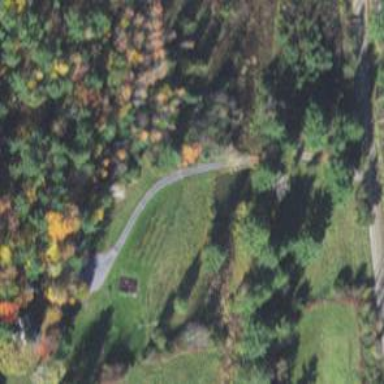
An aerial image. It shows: Driveway leading to service road.